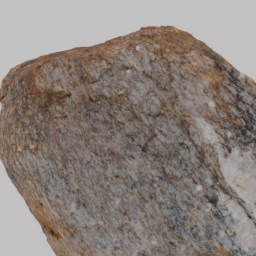
Label: nature